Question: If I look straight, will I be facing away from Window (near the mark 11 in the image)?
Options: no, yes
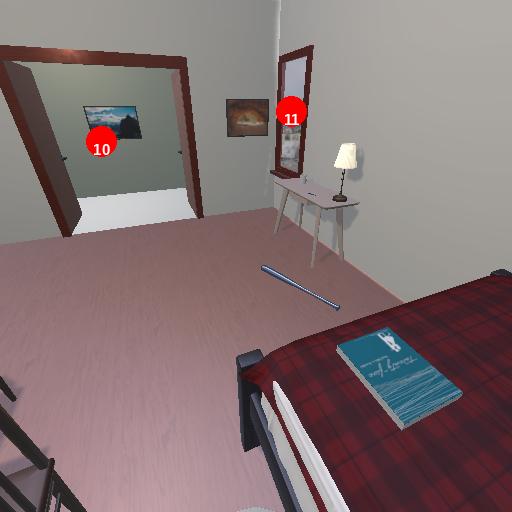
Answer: no